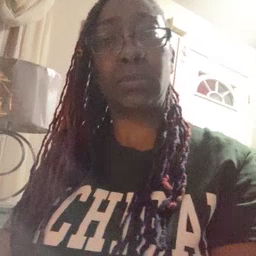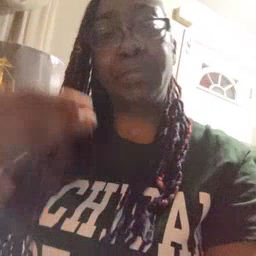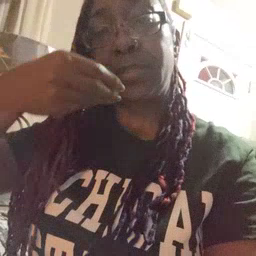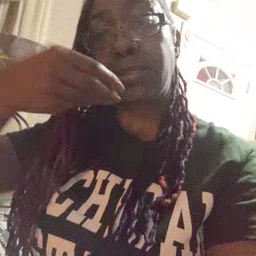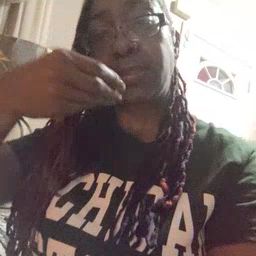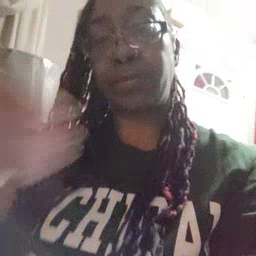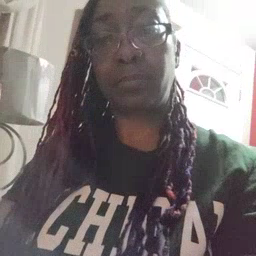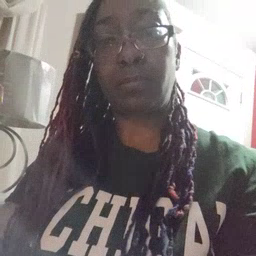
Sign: pizza